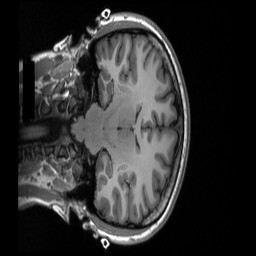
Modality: T1w
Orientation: coronal
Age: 23